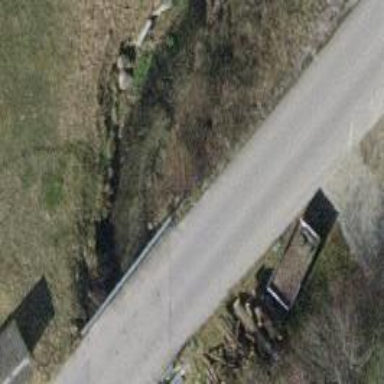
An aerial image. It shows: Fence along bridge.